Field crop: tomato
Growth stage: 1
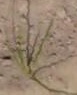
Species: cyperus